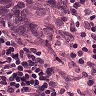
Metastatic tissue present: yes